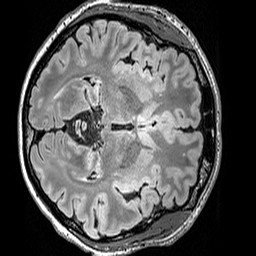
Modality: FLAIR
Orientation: axial
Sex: female
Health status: ill
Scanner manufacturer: siemens
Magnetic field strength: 3 T
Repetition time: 5 s
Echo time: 0.388 s